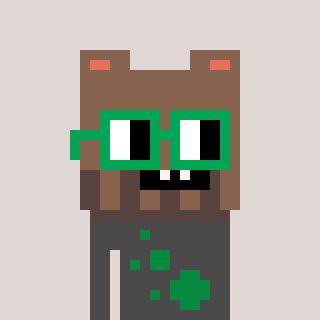
a pixel art character with square green glasses, a bear-shaped head and a grayscale-colored body on a warm background